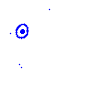
Particle: electron